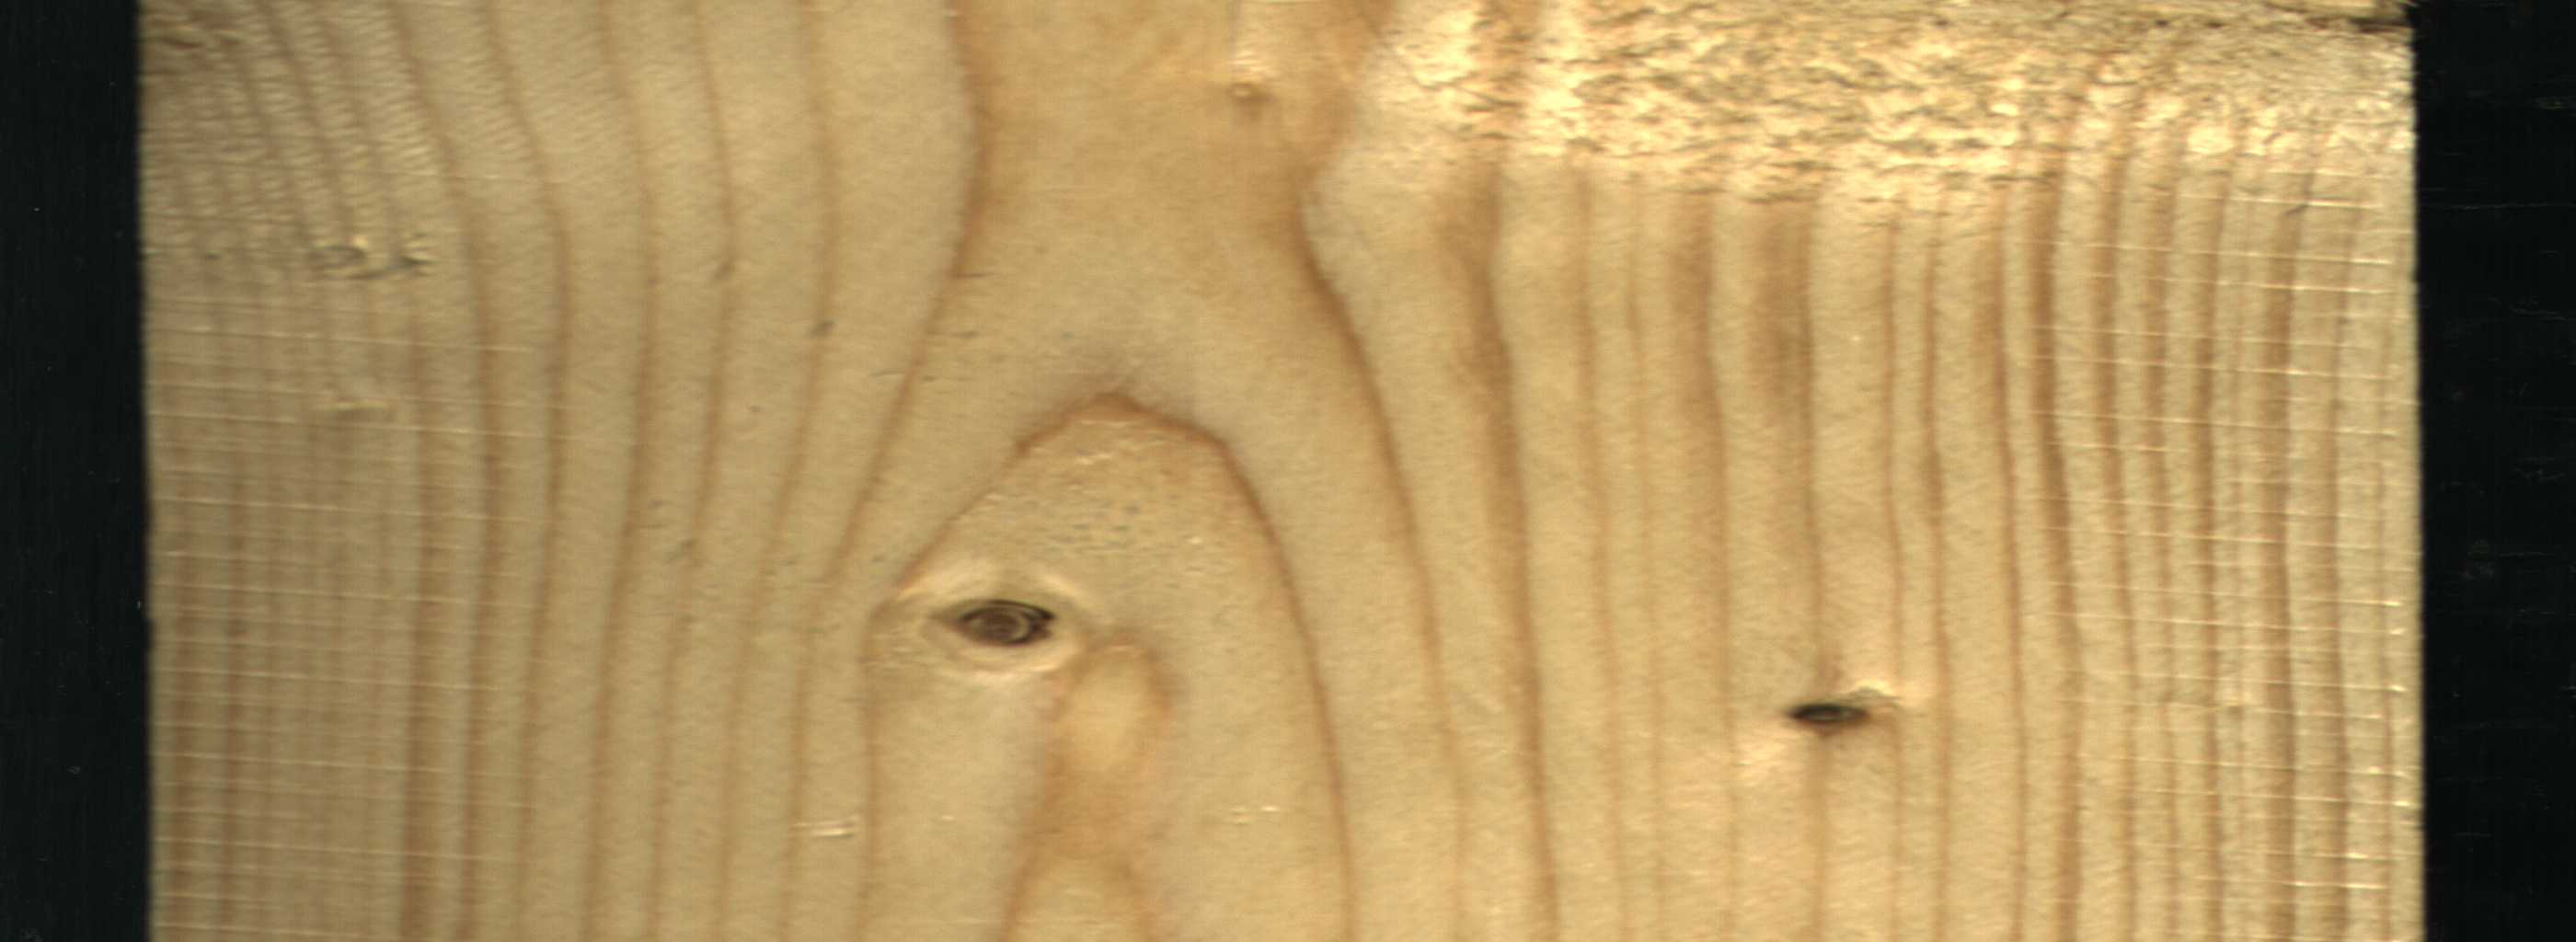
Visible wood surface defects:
Dead_Knot
Dead_Knot